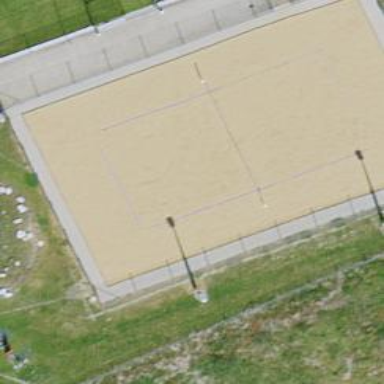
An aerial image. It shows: Sandy pitch for beach volleyball.